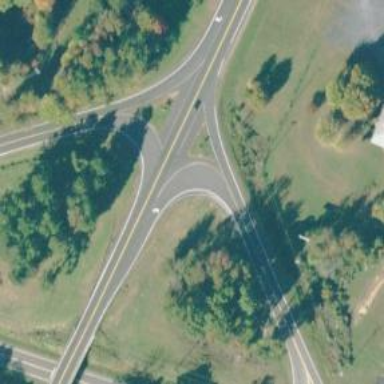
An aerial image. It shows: Cloverleaf junction with trunk link highway.